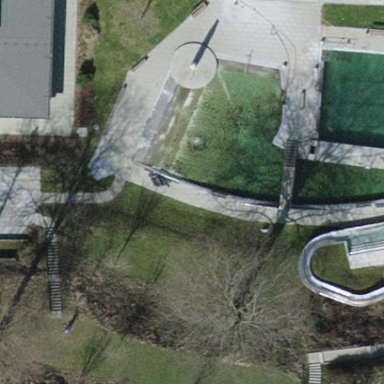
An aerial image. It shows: Swimming pool located in leisure land.